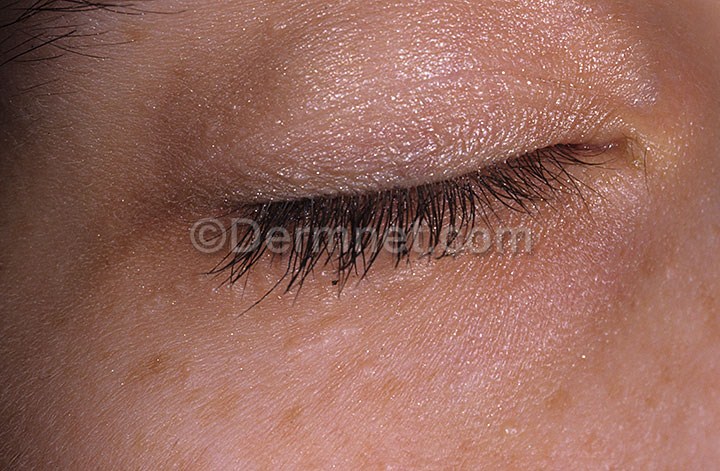
Disease: Seborrheic Keratoses and other Benign Tumors